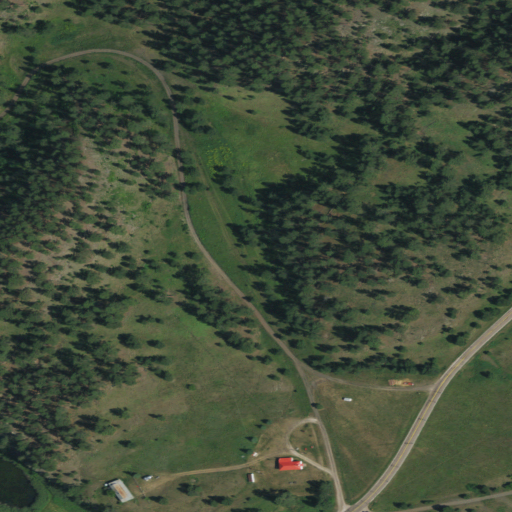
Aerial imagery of valley in South Dakota named Sunnyside Gulch containing evergreen forest, shrub, grassland, and open development